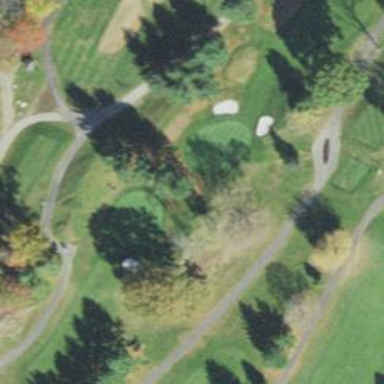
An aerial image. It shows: Golf hole.